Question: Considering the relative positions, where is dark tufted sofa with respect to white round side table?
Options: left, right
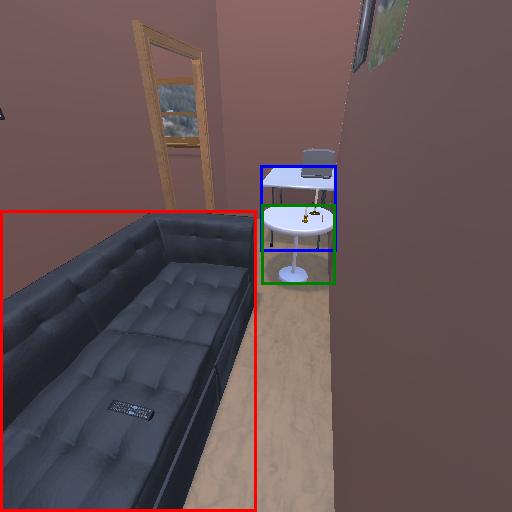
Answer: left